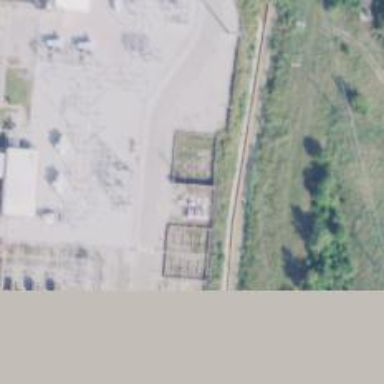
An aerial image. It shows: Power tower.